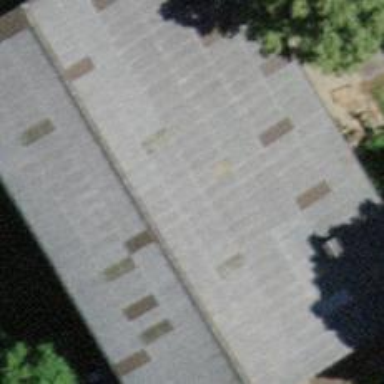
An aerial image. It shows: Barn.